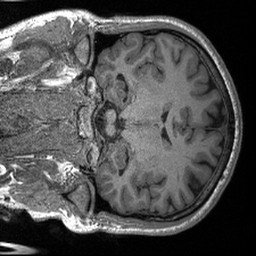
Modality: T1w
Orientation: coronal
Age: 33
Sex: male